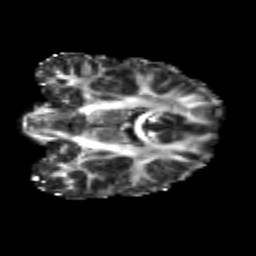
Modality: FA
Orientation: coronal
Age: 26
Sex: male
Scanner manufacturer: siemens
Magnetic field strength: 3 T
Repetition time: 3.5 s
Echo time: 0.113 s